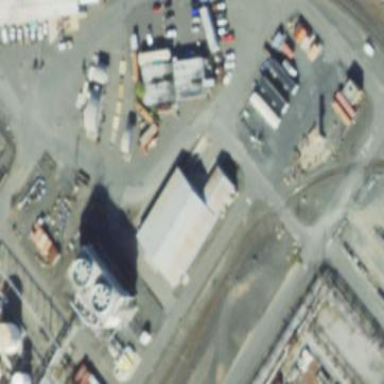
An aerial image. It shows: Industrial building.